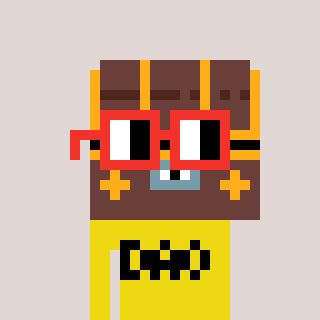
a pixel art character with square red glasses, a treasure chest-shaped head and a yellow-colored body on a warm background